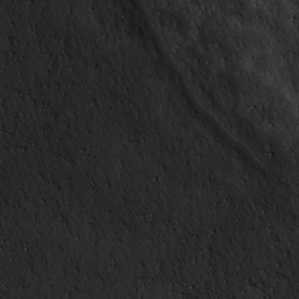
Label: non_frost